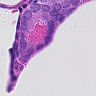
Metastatic tissue present: yes